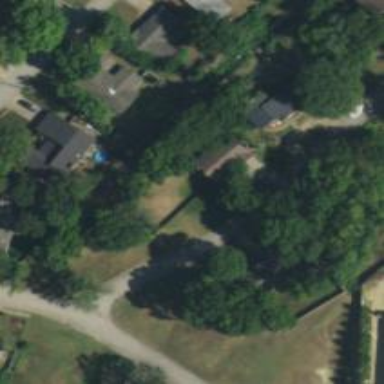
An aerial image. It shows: Residential road.